Field crop: tomato
Growth stage: 2
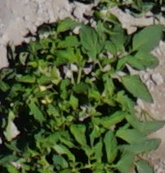
Species: tomato